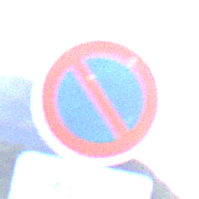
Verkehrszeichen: EingeschraenktesHalteverbot
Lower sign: ZeitangabenMitBeschraenkungAufWochentage2
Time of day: SunriseSunset
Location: Outdoor (Nature)
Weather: PartlyCloudy
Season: NotSpecified
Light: Natural